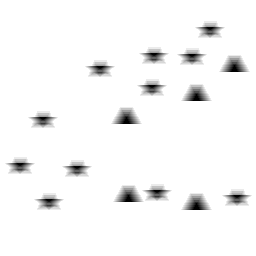
Squares: 0
Triangles: 5
Stars: 11
Total shapes: 16